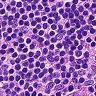
Metastatic tissue present: no